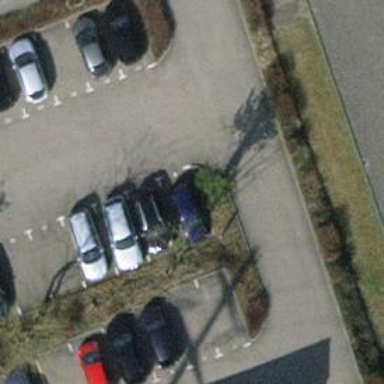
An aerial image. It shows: Hedge acting as barrier.